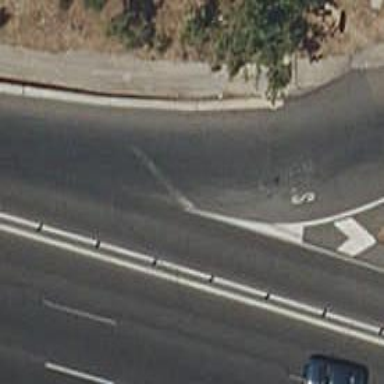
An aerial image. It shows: Road with "give way" sign.